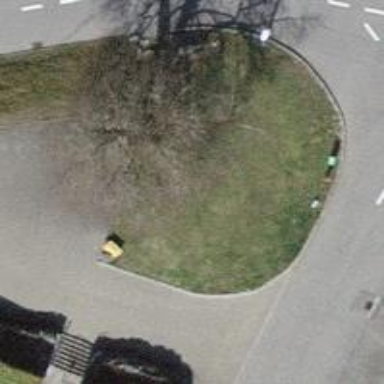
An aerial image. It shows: Bench for seating.